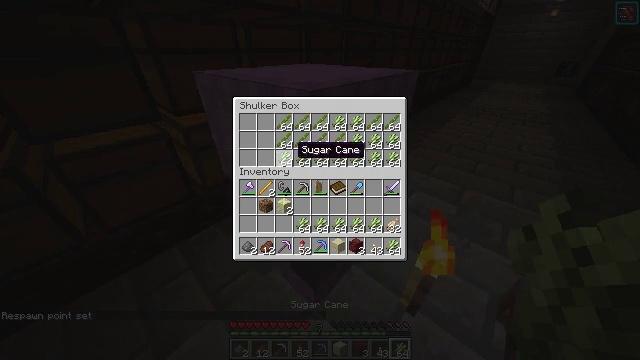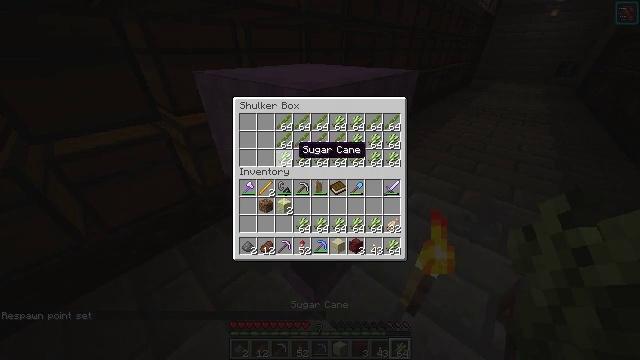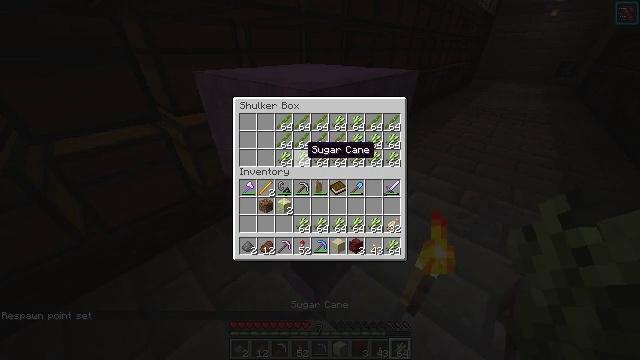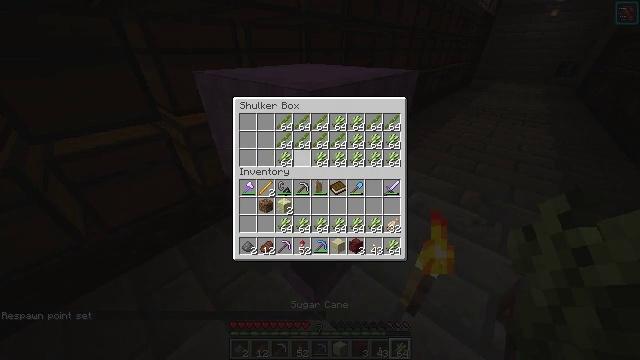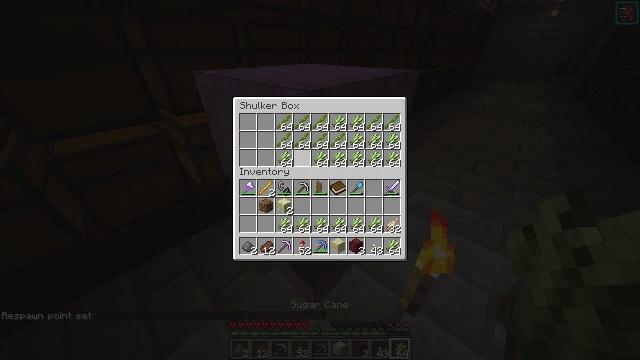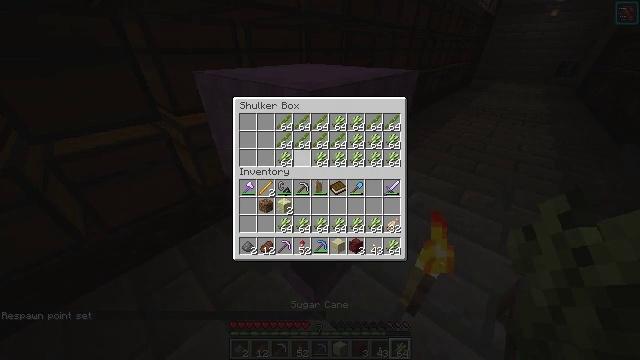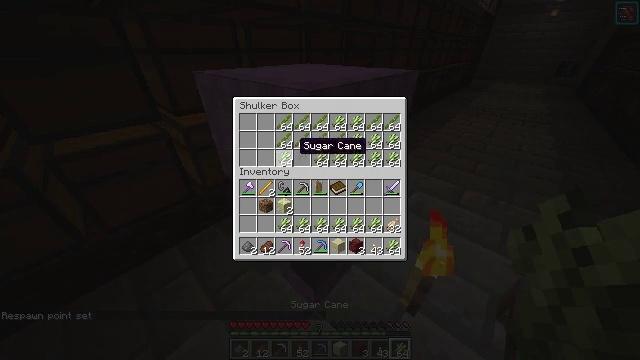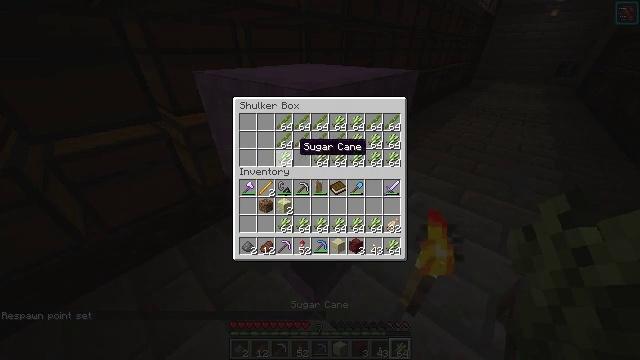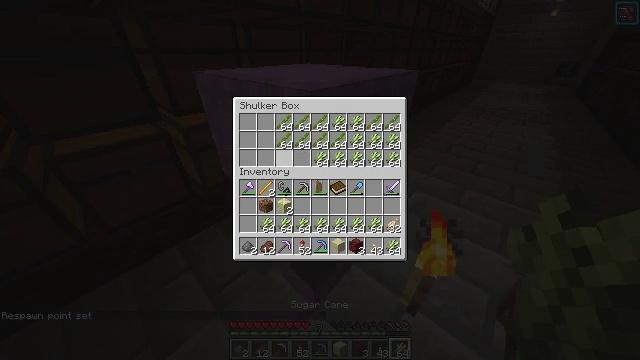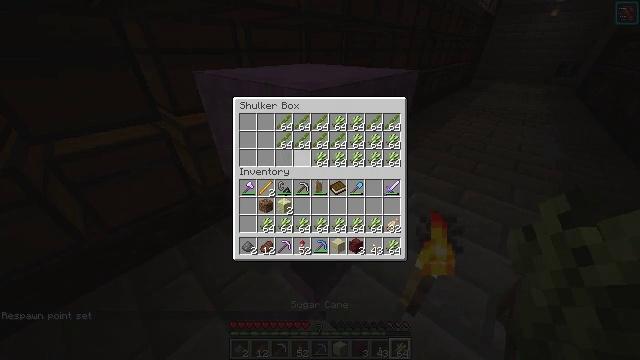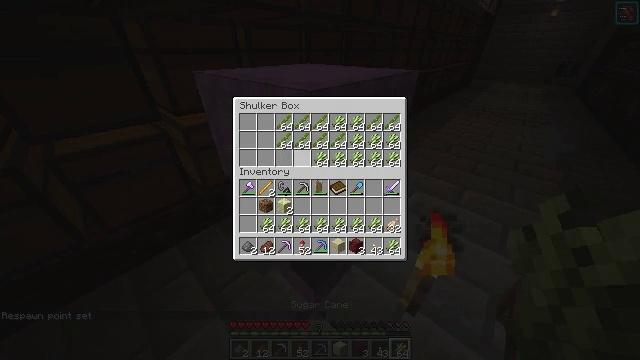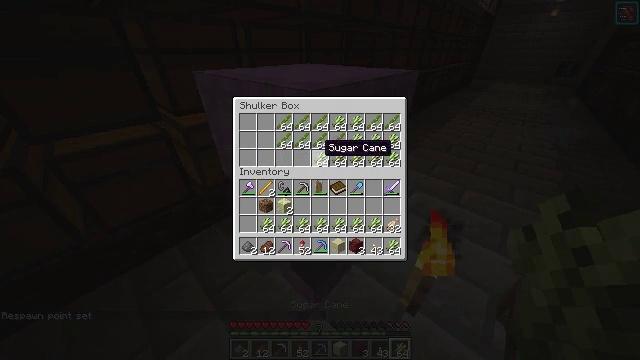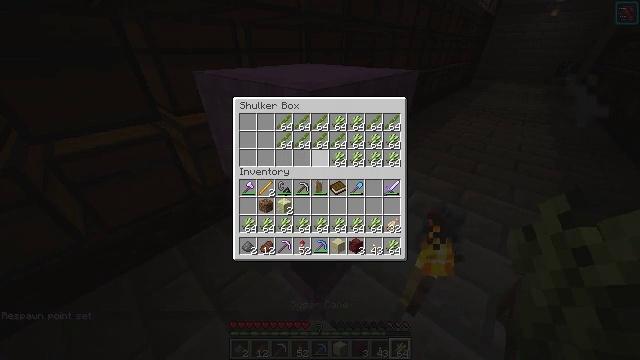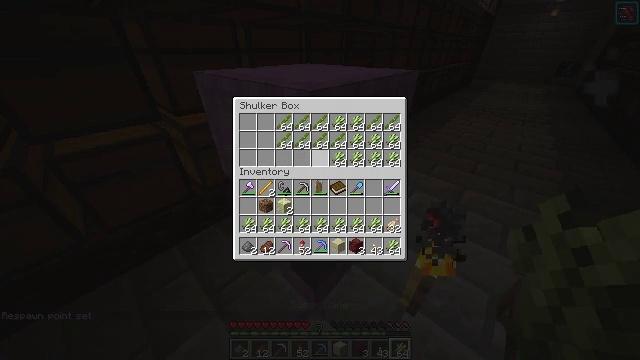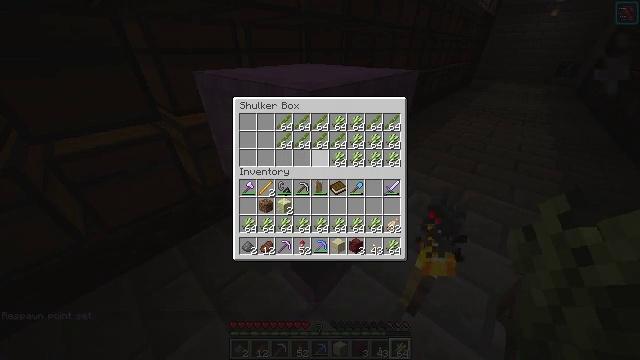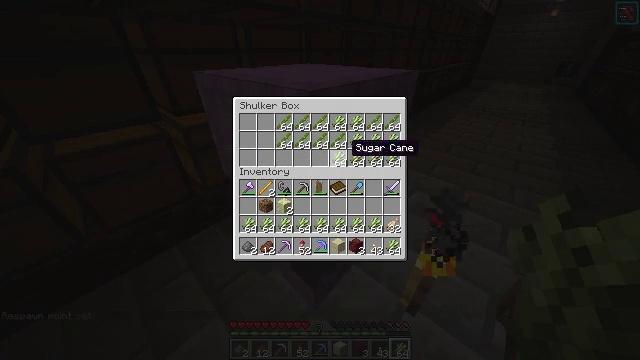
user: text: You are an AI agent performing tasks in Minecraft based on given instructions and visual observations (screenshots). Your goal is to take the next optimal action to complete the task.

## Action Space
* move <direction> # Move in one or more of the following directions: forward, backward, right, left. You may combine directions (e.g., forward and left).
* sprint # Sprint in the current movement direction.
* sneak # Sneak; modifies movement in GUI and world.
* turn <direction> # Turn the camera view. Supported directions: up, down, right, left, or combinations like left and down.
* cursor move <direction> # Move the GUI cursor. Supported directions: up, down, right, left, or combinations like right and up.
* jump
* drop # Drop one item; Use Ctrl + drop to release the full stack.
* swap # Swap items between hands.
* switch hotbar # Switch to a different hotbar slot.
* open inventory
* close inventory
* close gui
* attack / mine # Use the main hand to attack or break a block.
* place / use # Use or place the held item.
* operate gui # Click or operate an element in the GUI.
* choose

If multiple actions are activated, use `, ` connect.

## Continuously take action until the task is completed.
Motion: motion action
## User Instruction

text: Attack the shulker box to pick it up.
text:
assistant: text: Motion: sneak, choose
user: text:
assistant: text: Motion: sneak, cursor move right
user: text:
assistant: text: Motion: sneak, choose
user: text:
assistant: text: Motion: sneak, choose
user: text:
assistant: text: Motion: sneak, choose
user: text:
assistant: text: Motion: sneak
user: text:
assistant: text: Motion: sneak
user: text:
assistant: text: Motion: sneak, choose
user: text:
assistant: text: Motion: sneak, choose
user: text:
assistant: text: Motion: sneak, cursor move right
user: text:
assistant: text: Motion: sneak, cursor move right
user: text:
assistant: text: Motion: sneak, choose
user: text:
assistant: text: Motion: sneak, choose
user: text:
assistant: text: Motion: sneak, choose
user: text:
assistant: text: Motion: sneak, cursor move right
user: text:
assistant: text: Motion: sneak, choose
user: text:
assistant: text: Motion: sneak, choose
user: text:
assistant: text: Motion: sneak, choose
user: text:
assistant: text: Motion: sneak, cursor move right
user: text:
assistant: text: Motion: sneak, choose
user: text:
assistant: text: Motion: sneak, choose
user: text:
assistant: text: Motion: sneak, cursor move right
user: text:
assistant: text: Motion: sneak
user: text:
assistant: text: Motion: sneak, choose
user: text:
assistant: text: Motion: sneak, choose
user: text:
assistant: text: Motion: sneak, cursor move right
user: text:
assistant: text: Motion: sneak, choose
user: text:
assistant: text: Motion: sneak, choose
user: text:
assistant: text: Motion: sneak
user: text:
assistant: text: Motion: sneak